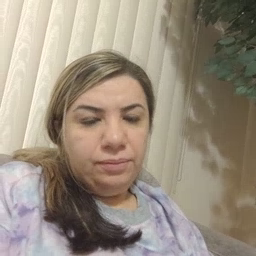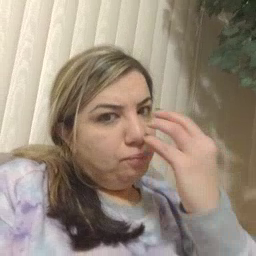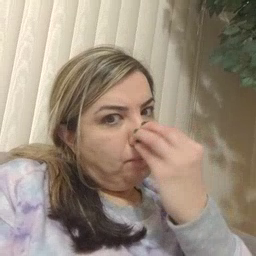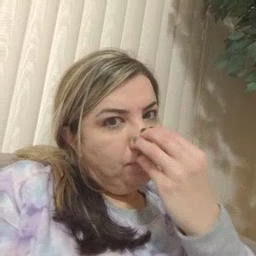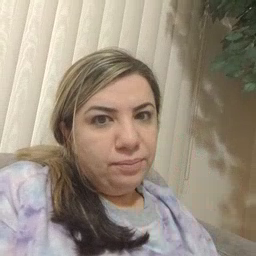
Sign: clown